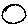
Label: circle